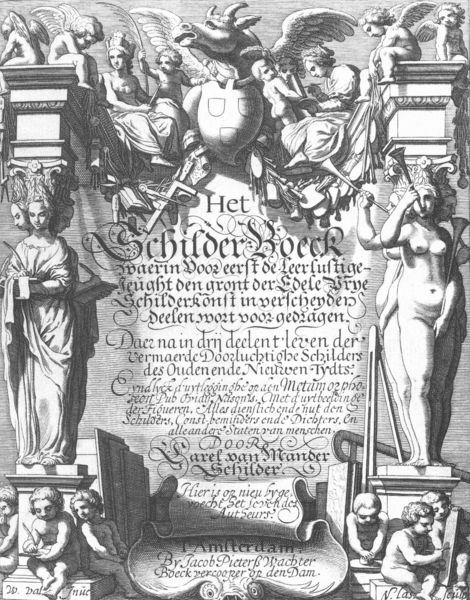
Titel: Schilder Boeck (Zweite Edition)
Künstler: Karl van Mander
Standort: Herstellungsort: Amsterdam (EU - NL)
Schlagwörter: flügel, kopf, nackt, frauen, busen, frau, säule, säulen, sockel, holland, niederlande, engel, holzschnitt, schrift, kuh, rind, figuren, kartusche, schild, buch, druck, stich, titel, schilder, text, malen, palette, wappen, schreiben, museum, hörner, schreiber, posaune, putten, stier, fraktur, drachen, amsterdam, winkel, stativ, säulenfiguren, kariatiden, rijks